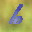
Label: 6